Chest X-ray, PA view. Patient: 65 years old, sex M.
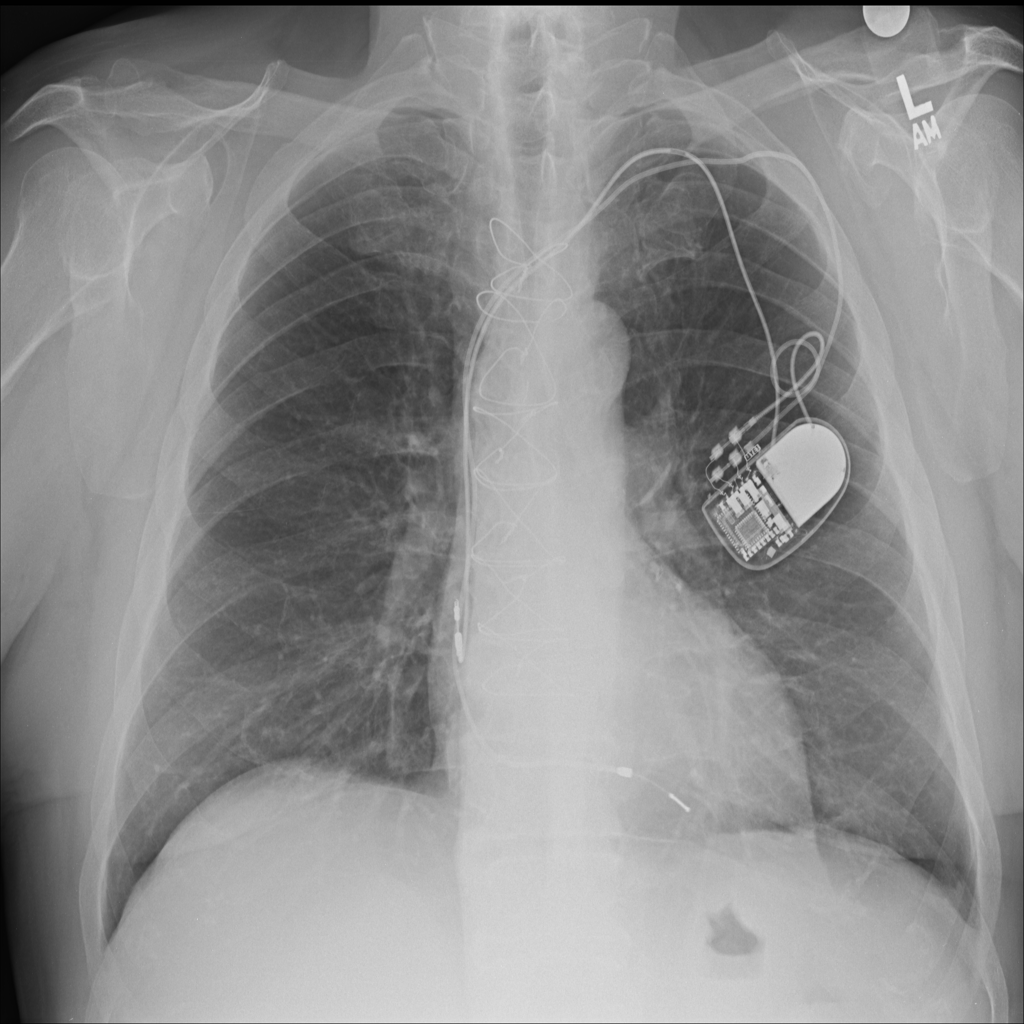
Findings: No Finding